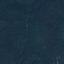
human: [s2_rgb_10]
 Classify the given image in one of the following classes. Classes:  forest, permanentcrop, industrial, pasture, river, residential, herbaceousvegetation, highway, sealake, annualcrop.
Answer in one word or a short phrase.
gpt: Forest